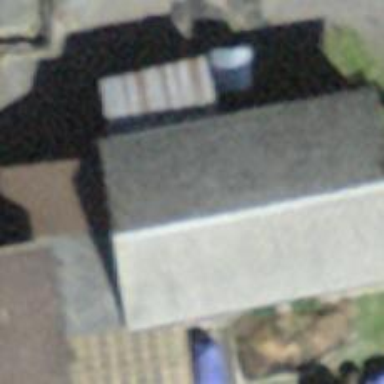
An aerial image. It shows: Detached building with gabled roof.